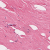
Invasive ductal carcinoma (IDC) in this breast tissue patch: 0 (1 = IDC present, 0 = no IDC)